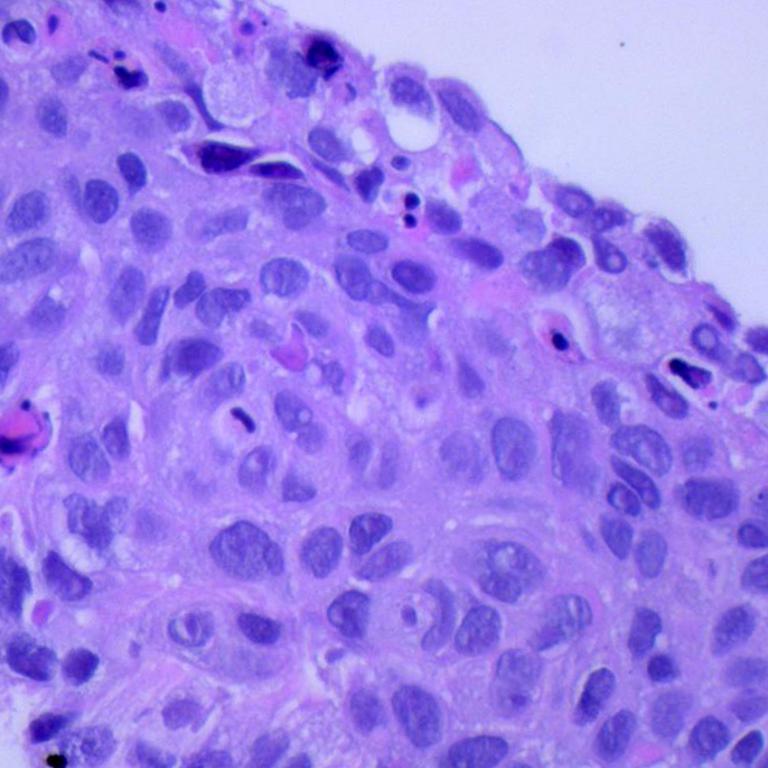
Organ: lung
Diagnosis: squamous carcinomas